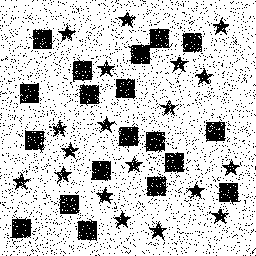
Squares: 19
Triangles: 0
Stars: 19
Total shapes: 38